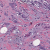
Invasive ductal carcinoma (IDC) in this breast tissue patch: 1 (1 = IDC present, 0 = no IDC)